Question: I have the following code. The output currently I am receiving is not the expected output. The pseudocode I am trying to solve is described below.
'''
for each i in 1 * * * N do
TEi = fmob(Li)
TCi= fc(Li)
TUi =fd(Li)
return
'''

Python code
'''
def optimal_partition():
TE=[10,1,3]
TC=[2,3,1]
TU=[2,3,1]
N = len(TU)-1
SUMS = [0] * N
for j in range(N):
for i in range(1, j + 1):
SUMS[j] += TE[i]
for k in range(j - 1, N + 1):
SUMS[j] += TC[k]
SUMS[j] += TU[j]
return SUMS.index(min(SUMS))
'''
For the above code, I need the expected output to be [16,15]. Thanks, help is highly appreciated.
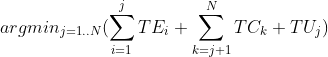
Answer: You are suffering from the '0-based indexing' syndrome of computing.
Computer Science sometimes uses '0-based indexing' and maths, it seems, uses 1-based indexing.
This program seems to give you the expected output:
'''
def optimal_partition():
TE=[10,1,3]
TC=[2,3,1]
TU=[2,3,1]
N = len(TU) - 1
SUMS = [0] * N
for j in range(N):
for i in range(j + 1):
SUMS[j] += TE[i]
for k in range(j + 1, N + 1):
SUMS[j] += TC[k]
SUMS[j] += TU[j]
return SUMS
SUMS = optimal_partition()
print(SUMS)
print(SUMS.index(min(SUMS)))
'''
Output:
'''
[16, 15]
1
'''